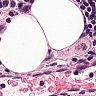
Metastatic tissue present: yes